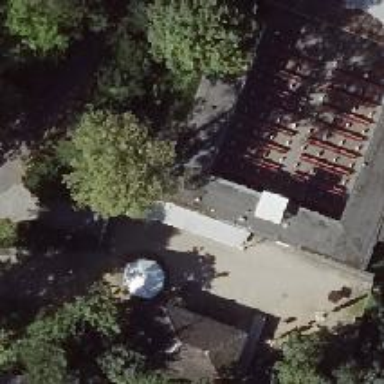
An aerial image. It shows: View of roof of building.